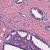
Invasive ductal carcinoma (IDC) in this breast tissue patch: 1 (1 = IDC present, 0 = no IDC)